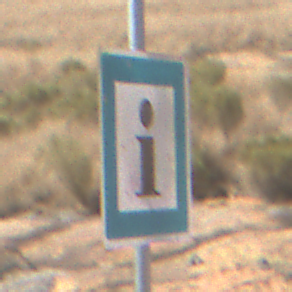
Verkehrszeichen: Informationsstelle
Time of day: Midday
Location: Outdoor (Nature)
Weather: PartlyCloudy
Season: NotSpecified
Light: Natural